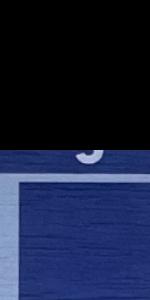
Label: Empty